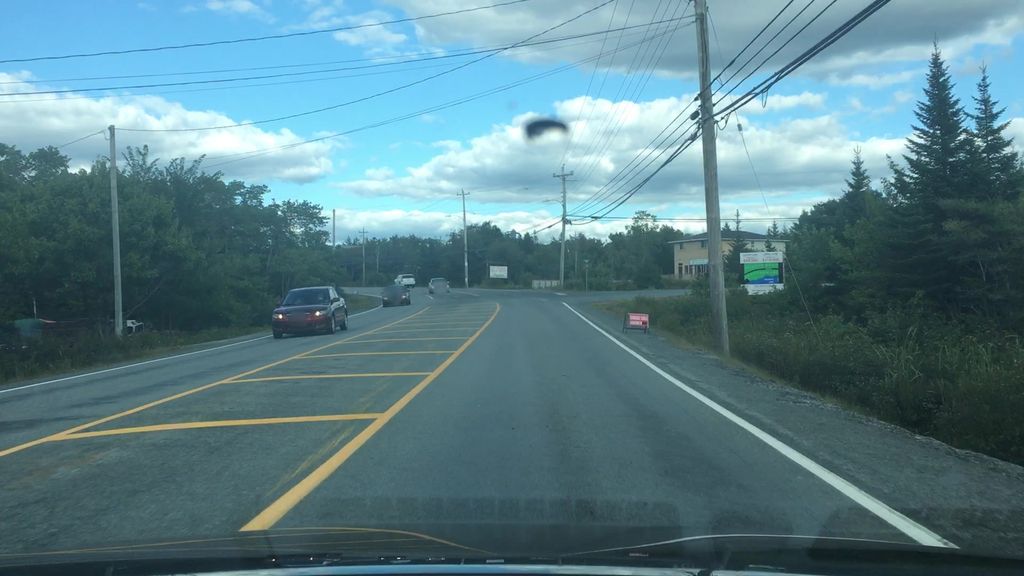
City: halifax